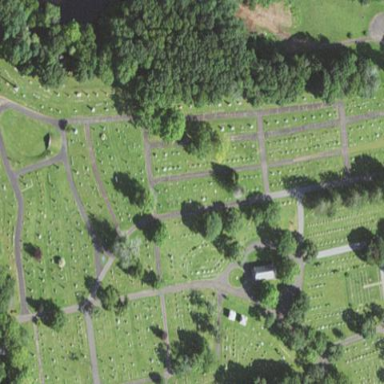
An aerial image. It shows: Cemetery.